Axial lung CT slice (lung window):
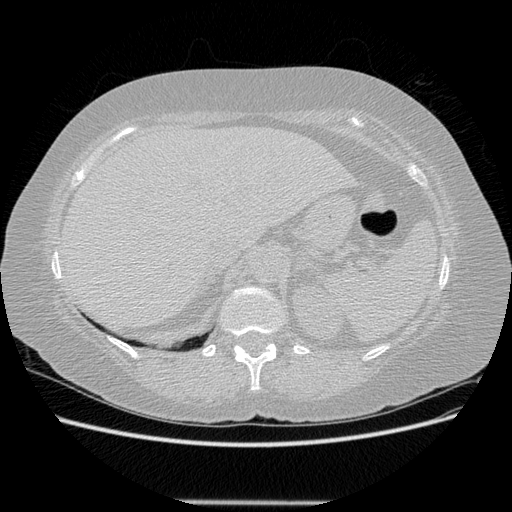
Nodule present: no